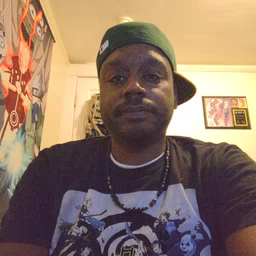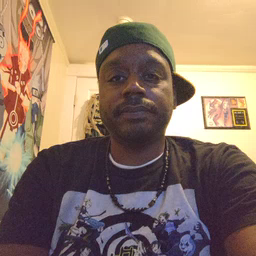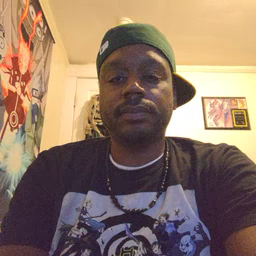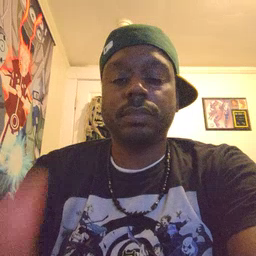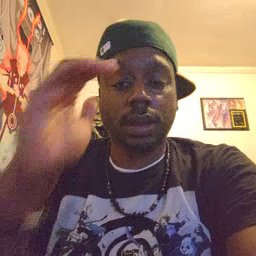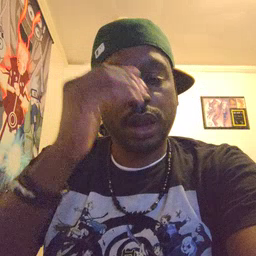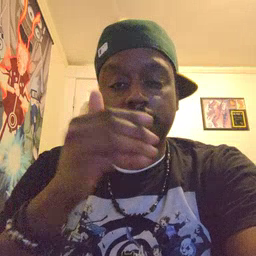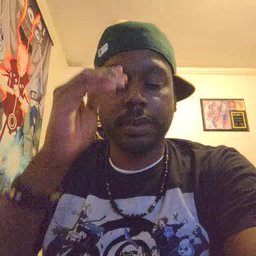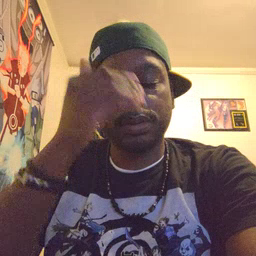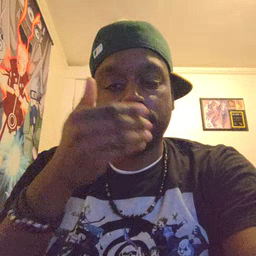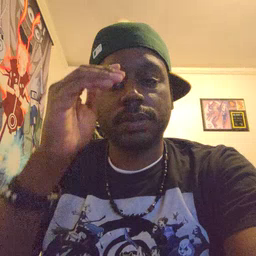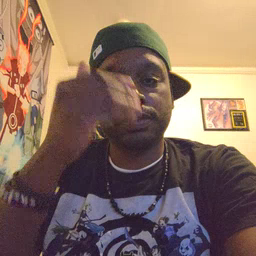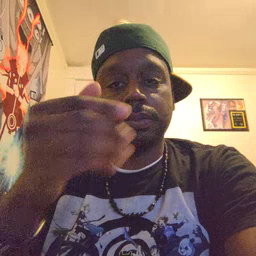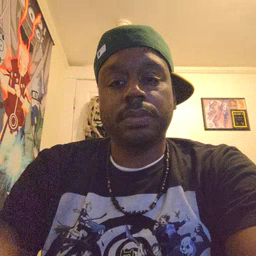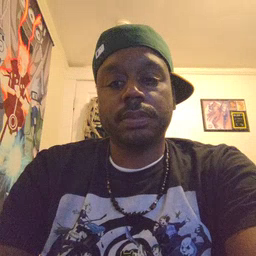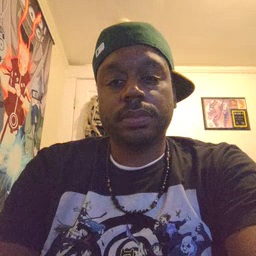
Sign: sleepy